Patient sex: M
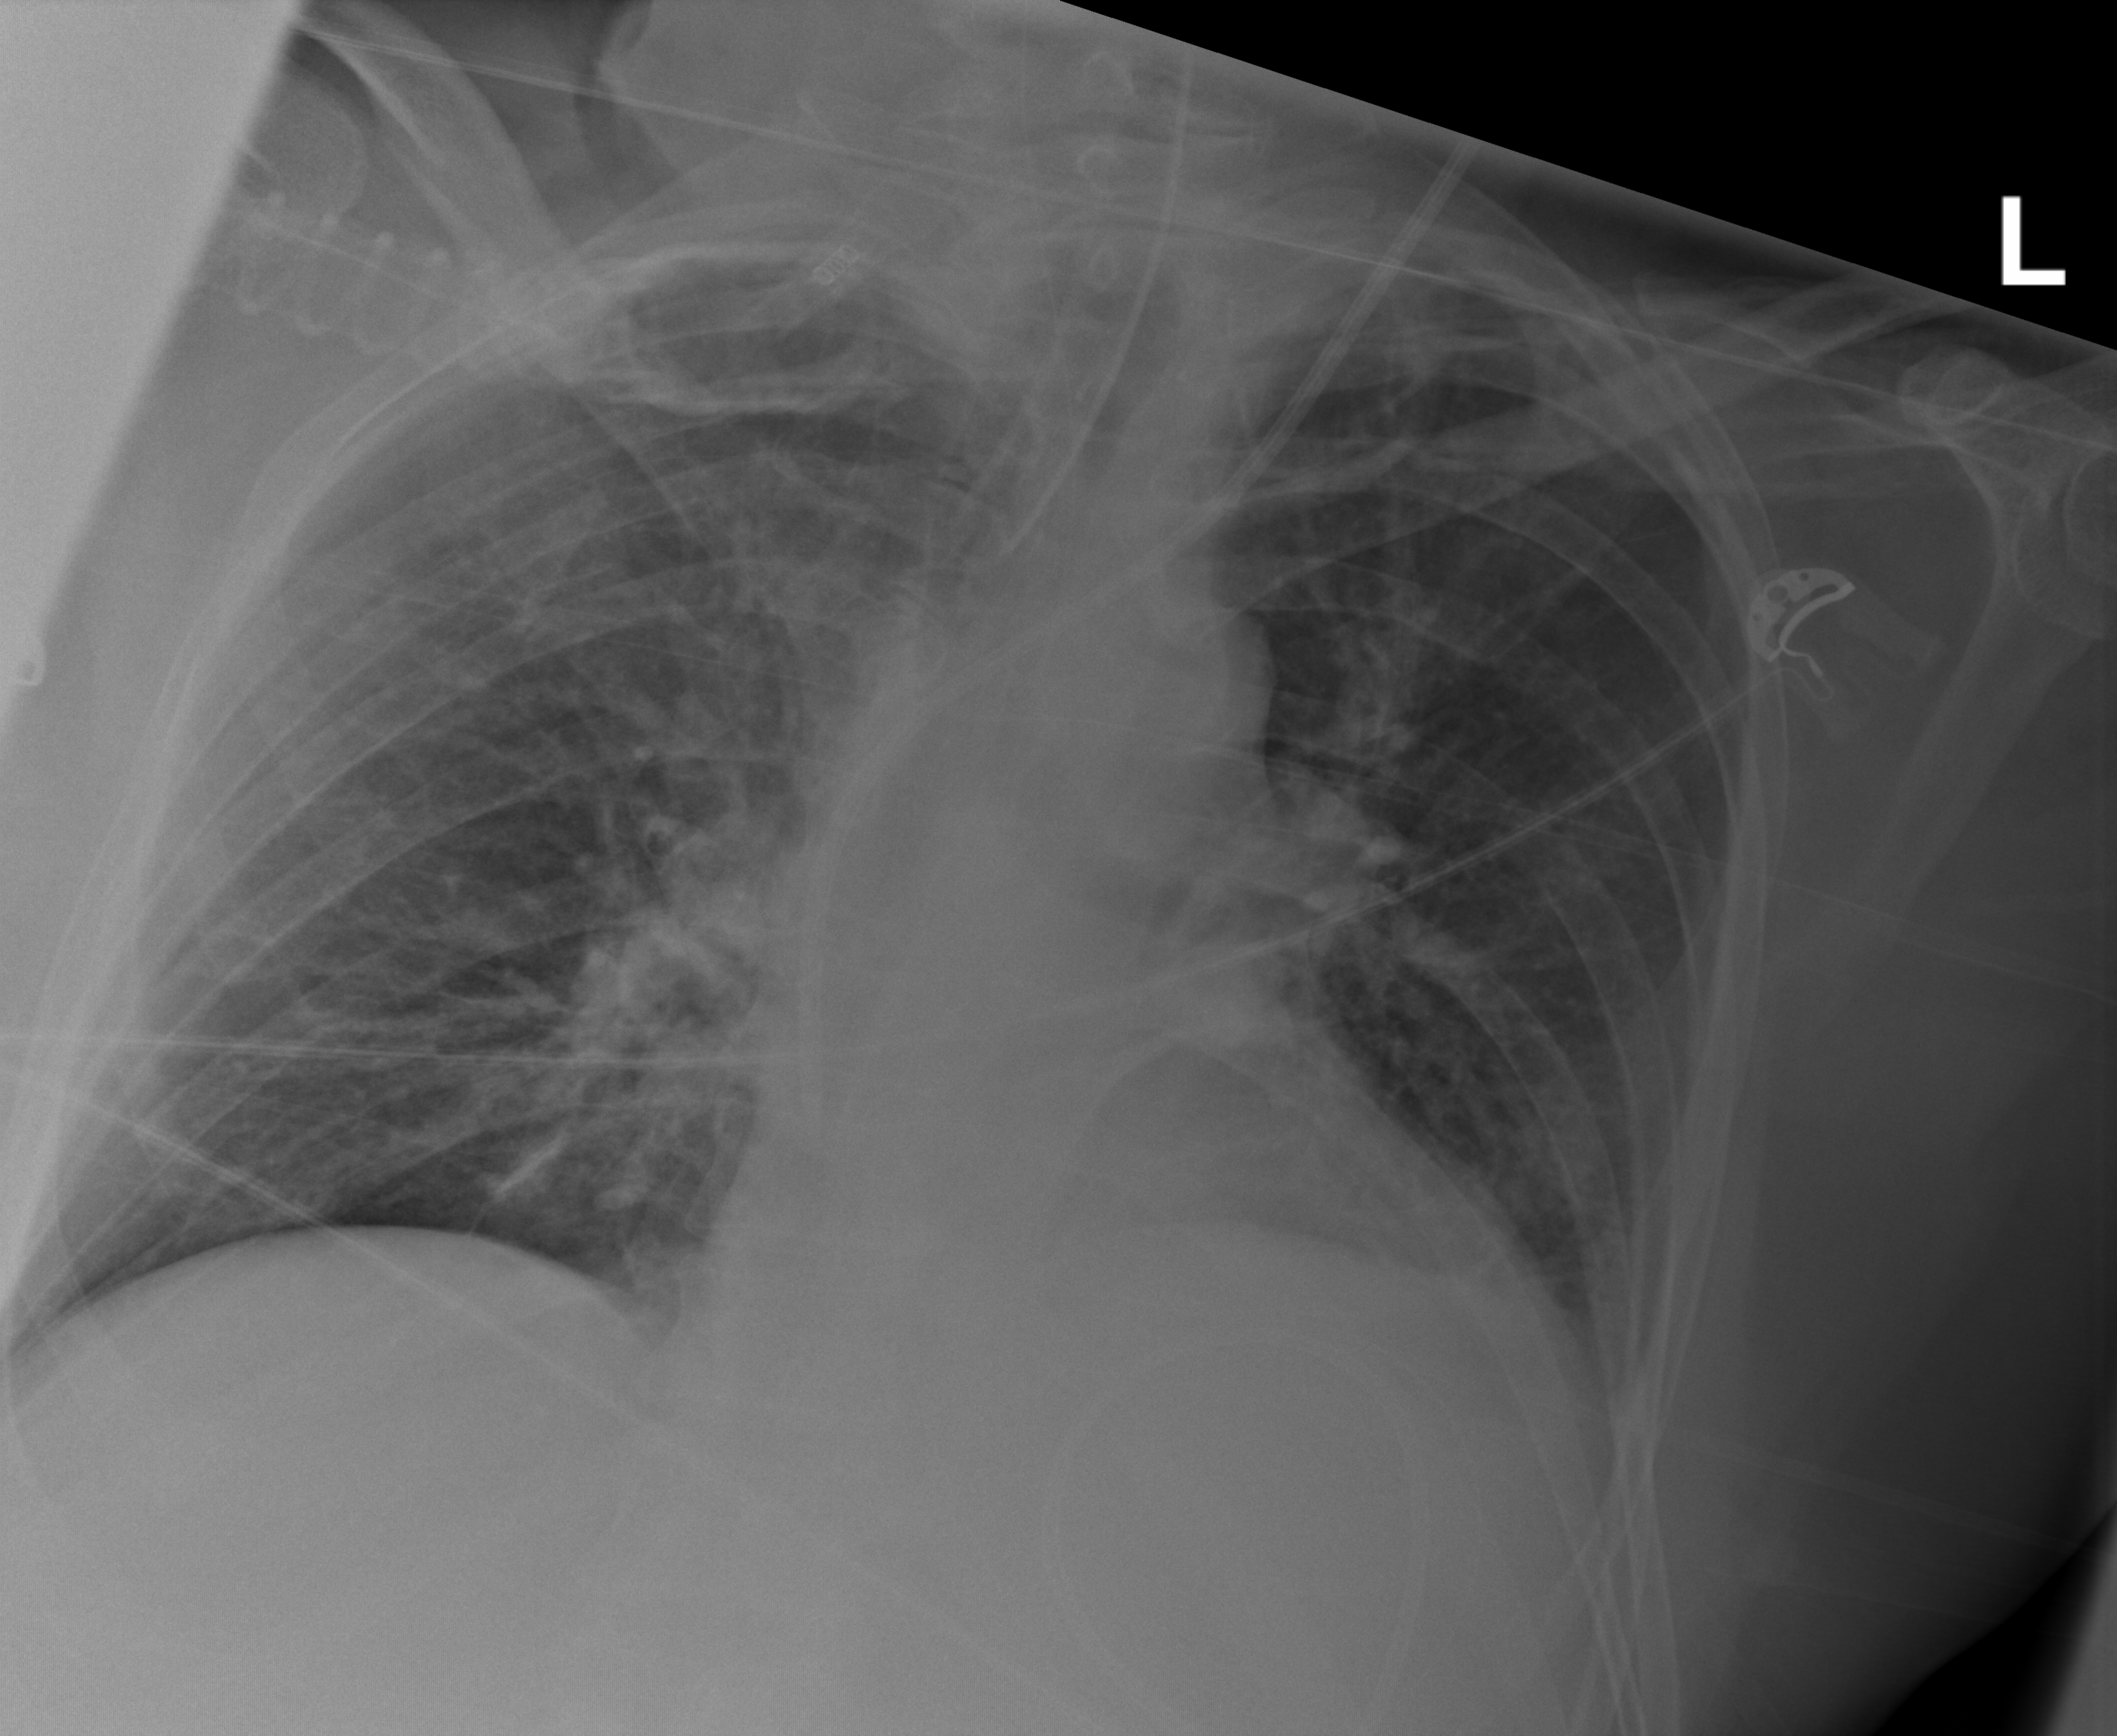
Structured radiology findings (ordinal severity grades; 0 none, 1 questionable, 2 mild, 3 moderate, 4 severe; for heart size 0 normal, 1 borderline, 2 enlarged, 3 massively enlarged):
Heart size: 0
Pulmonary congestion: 2
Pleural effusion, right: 0
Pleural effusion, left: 0
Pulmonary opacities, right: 2
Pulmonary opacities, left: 0
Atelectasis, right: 2
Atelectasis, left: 2